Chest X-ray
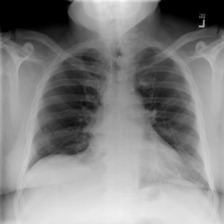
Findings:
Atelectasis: positive
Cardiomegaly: negative
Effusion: negative
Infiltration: negative
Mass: negative
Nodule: negative
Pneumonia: negative
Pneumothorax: negative
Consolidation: negative
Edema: negative
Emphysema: negative
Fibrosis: negative
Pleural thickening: negative
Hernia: negative